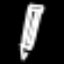
Label: pencil